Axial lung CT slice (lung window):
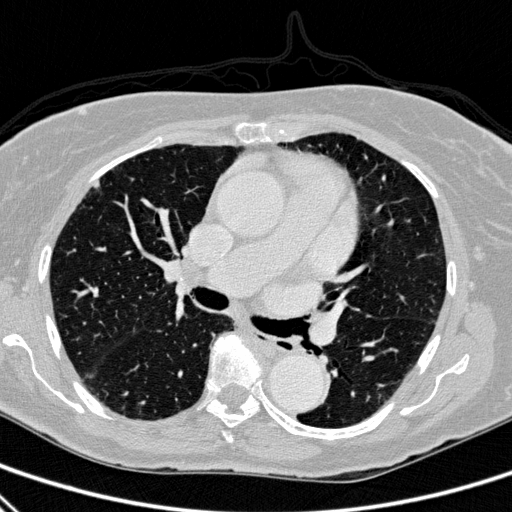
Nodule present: yes
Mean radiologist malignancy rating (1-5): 2